Field crop: tomato
Growth stage: 2
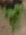
Species: solanum